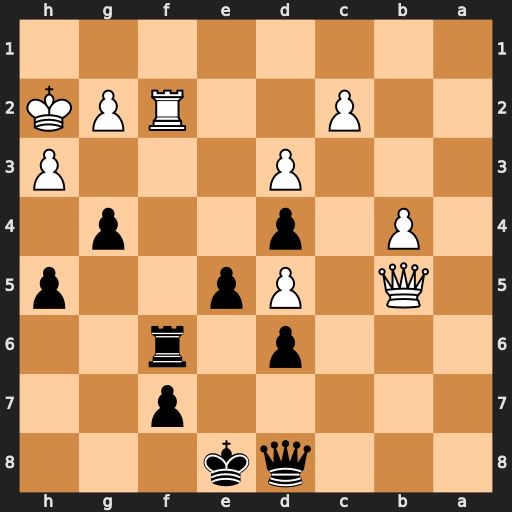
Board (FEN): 3qk3/5p2/3p1r2/1Q1Pp2p/1P1p2p1/3P3P/2P2RPK/8
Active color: b
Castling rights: -
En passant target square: -
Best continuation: Kf8 Rxf6 Qxf6